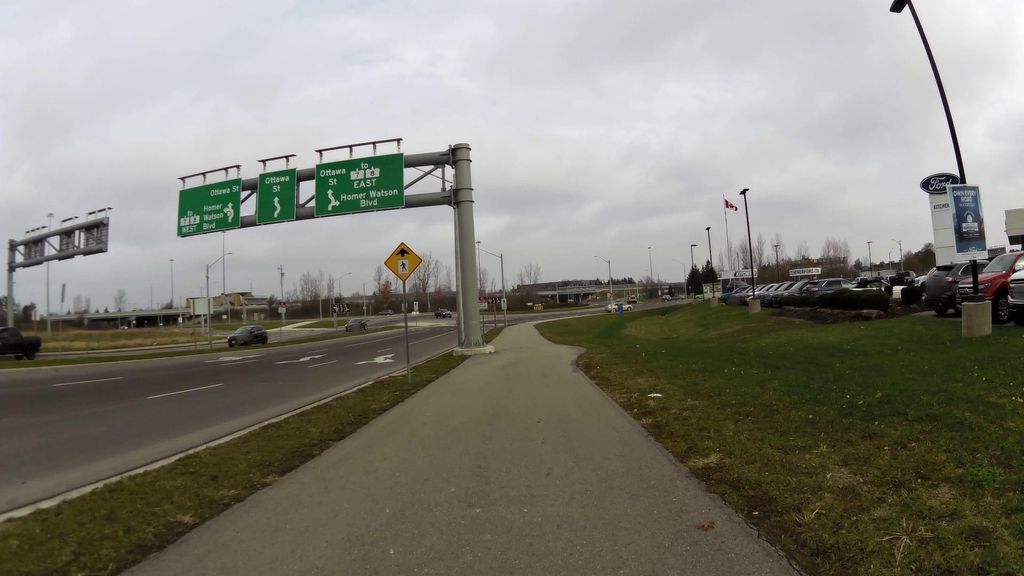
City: kitchener-waterloo